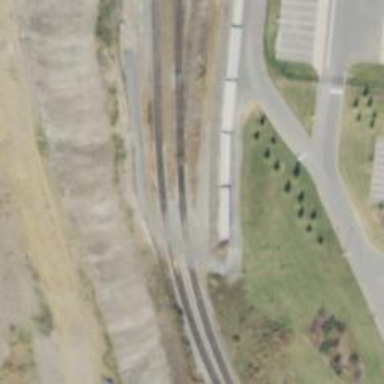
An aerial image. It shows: View of railway yard.